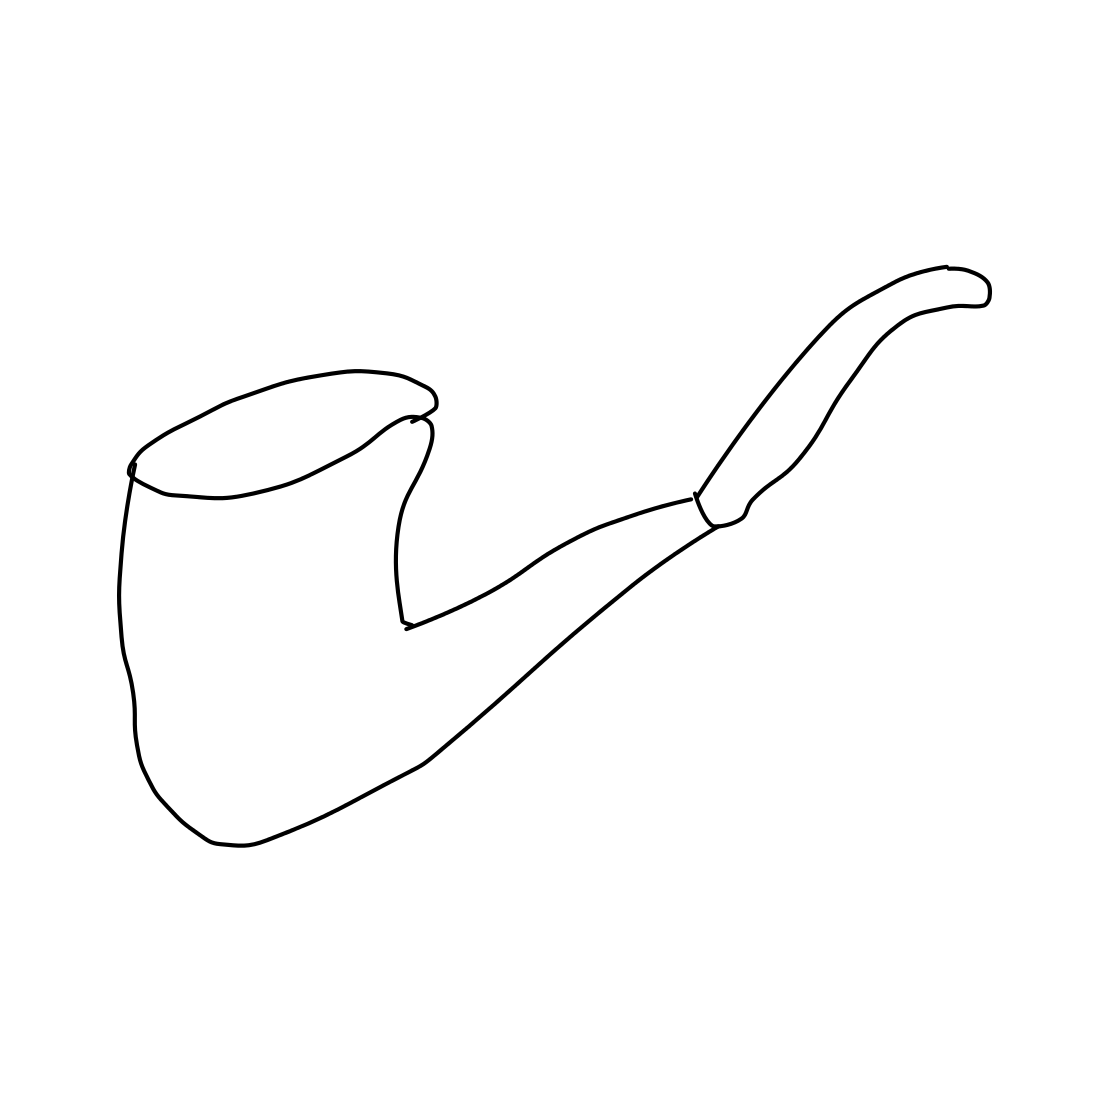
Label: pipe (for smoking)